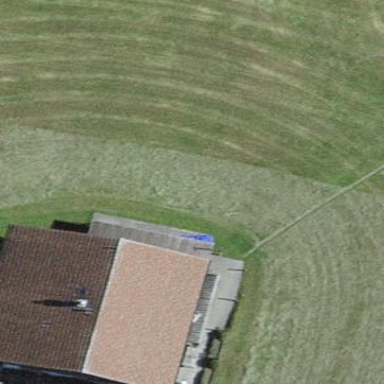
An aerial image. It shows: Simple and straightforward house.